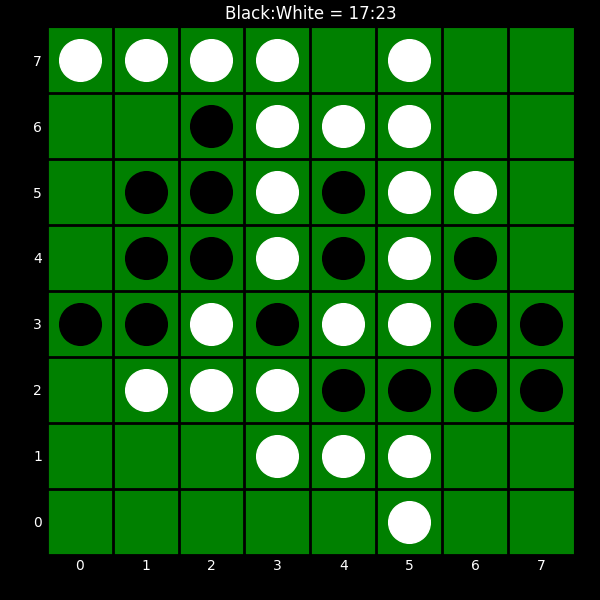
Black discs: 17
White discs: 23